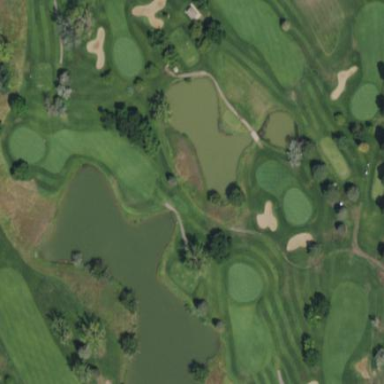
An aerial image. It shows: Golf course surrounded by greenery.